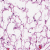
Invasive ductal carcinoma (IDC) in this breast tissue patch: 0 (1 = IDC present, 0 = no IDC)